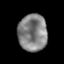
Tissue: prostate
Cell type: Epithelial cells
Senescence score: 0.3131
Nuclear area (px): 1051
Mean DAPI intensity: 130.206